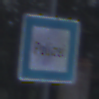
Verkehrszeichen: Polizei
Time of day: MorningAfternoon
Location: Outdoor (Nature)
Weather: Overcast
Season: Winter
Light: Natural